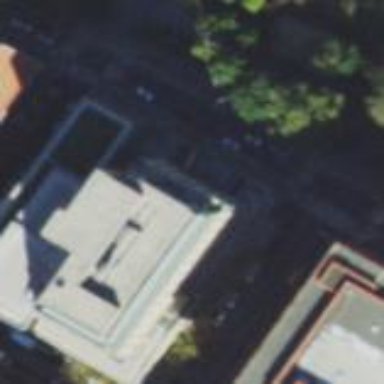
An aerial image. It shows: University building with flat roof.